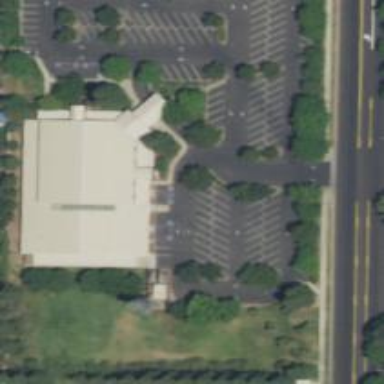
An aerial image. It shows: Parking space.